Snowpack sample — Buffalo Mountain, Silverthorne, Colorado, USA (2/22/26, 2:02 PM MST)
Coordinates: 39.622, -106.113
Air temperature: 33 °F
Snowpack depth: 63 cm
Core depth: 40 cm
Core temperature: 26.6 °F
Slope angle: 11°, slope face: 116°
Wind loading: low
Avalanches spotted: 0
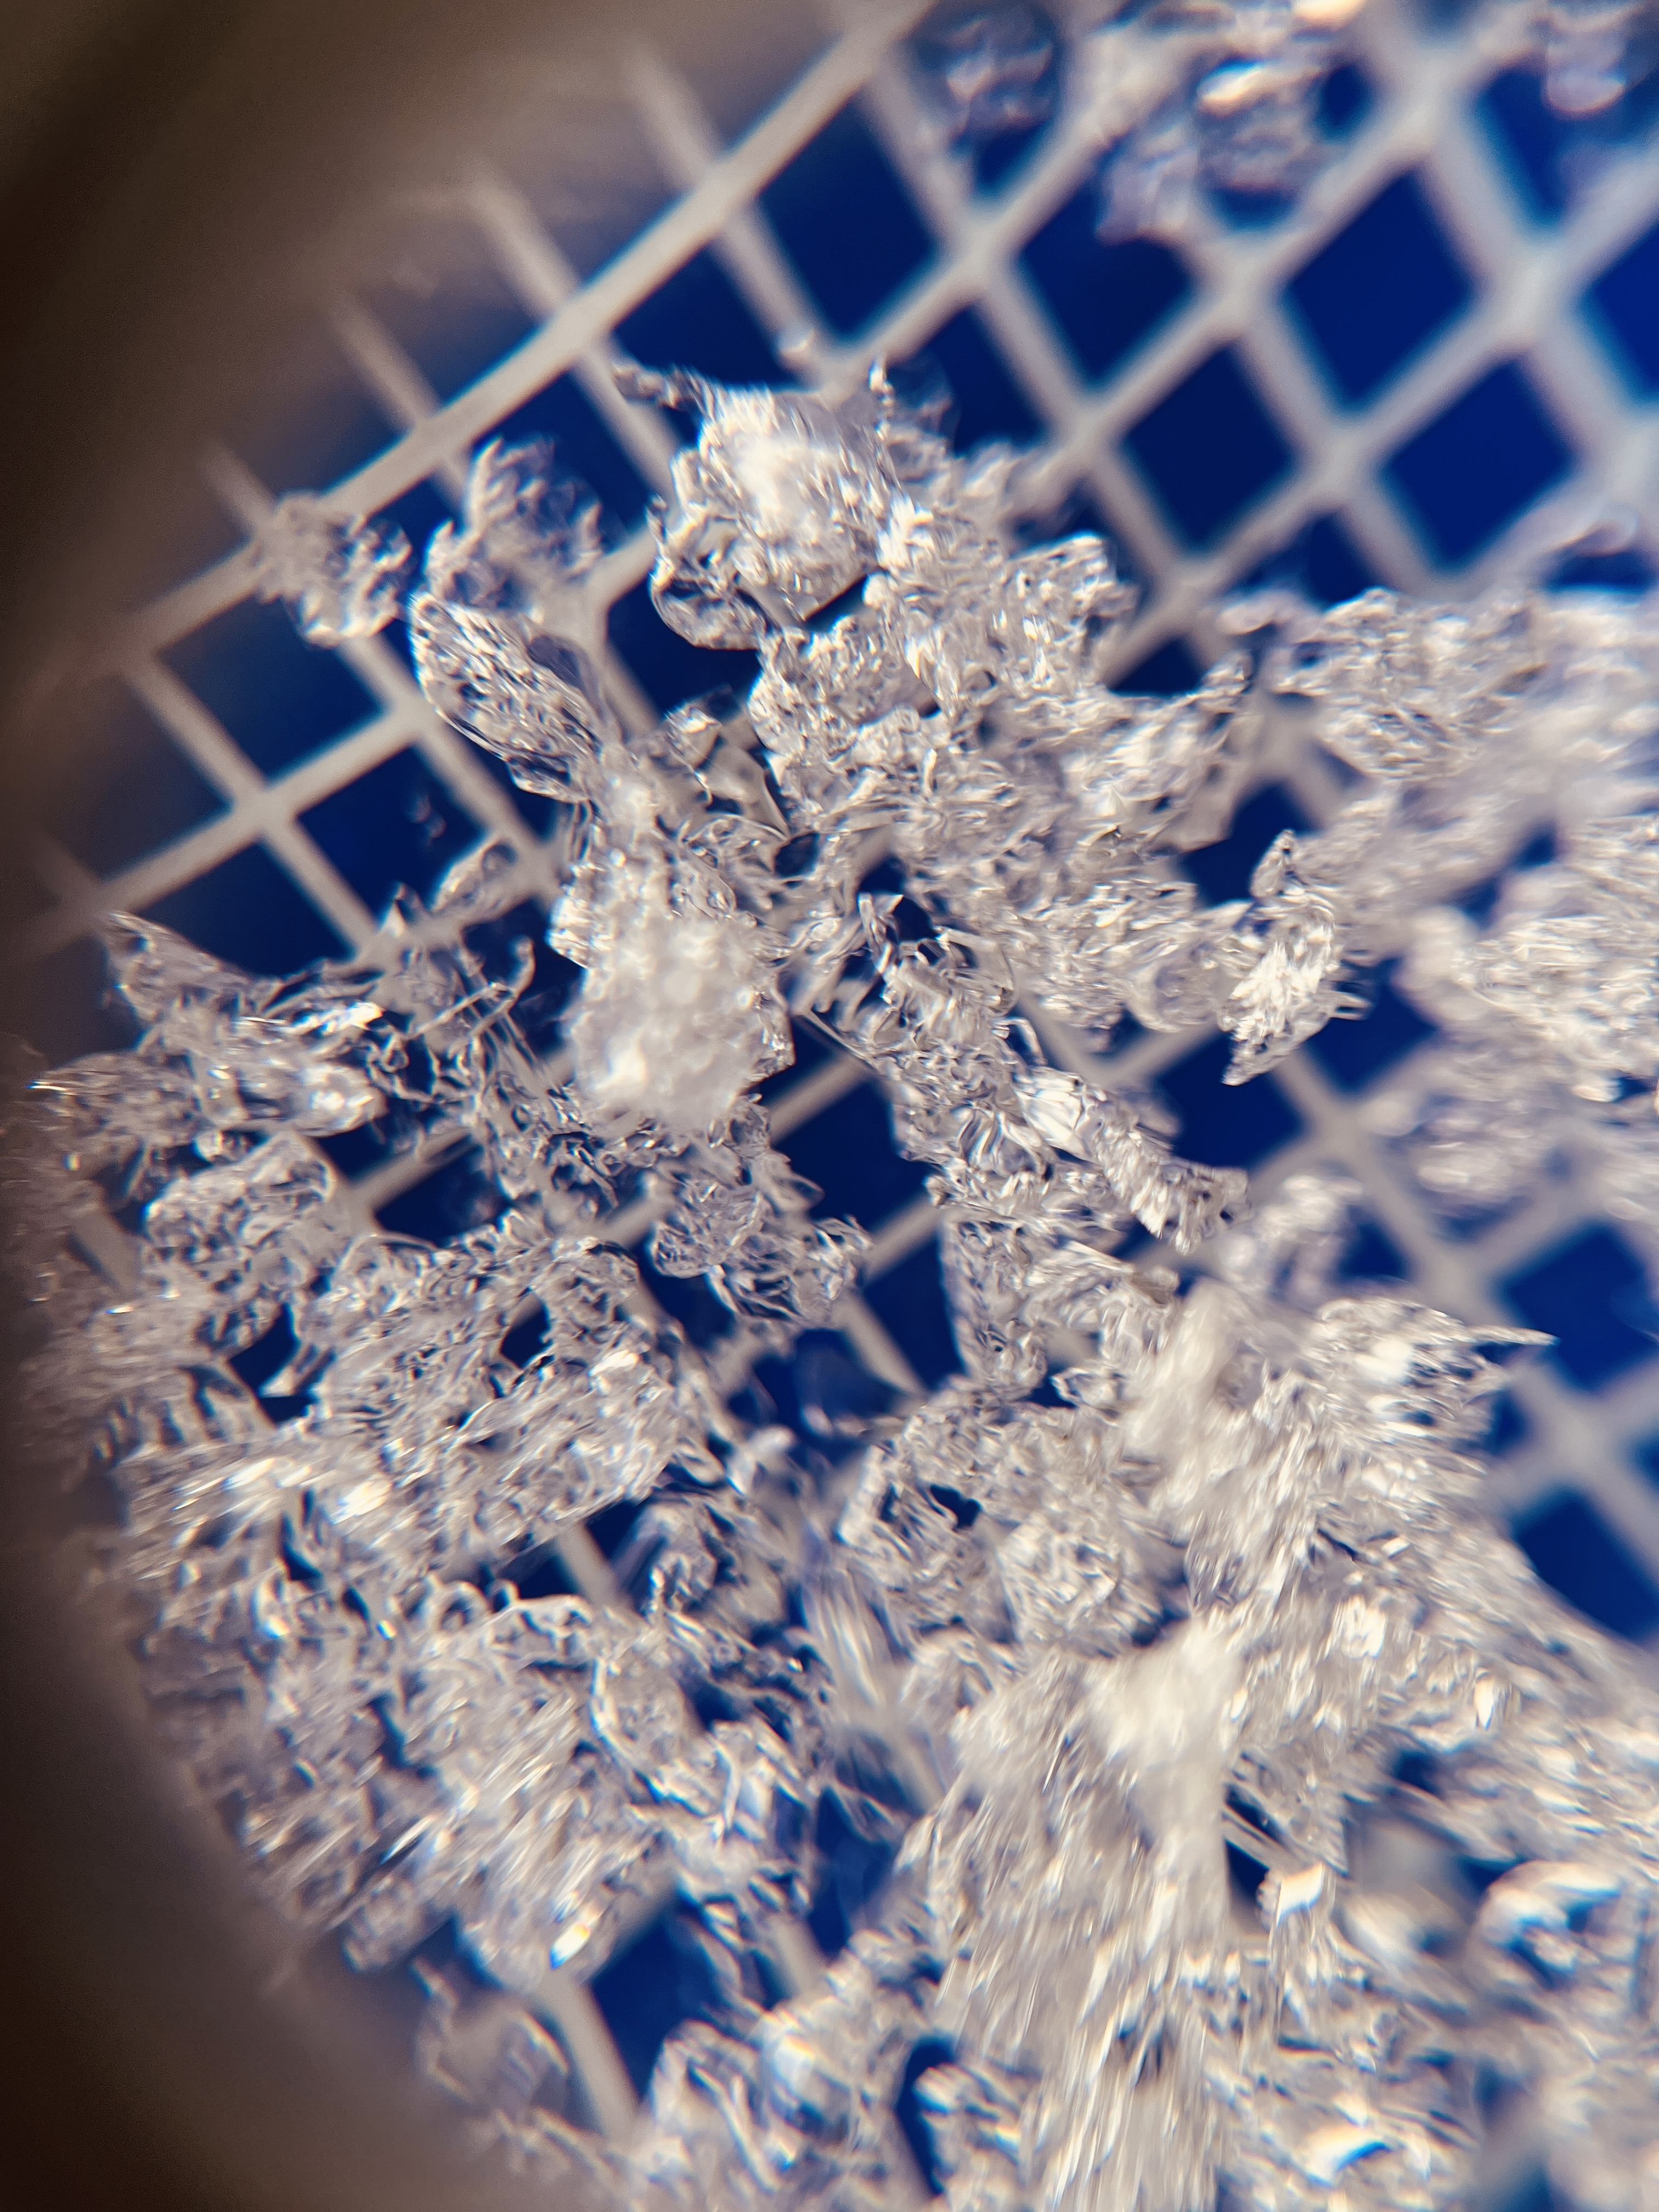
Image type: magnified_profile
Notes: In a firebreak similar to site 1, minimal wind loading with no spotted avalanches (not many faces in view though)